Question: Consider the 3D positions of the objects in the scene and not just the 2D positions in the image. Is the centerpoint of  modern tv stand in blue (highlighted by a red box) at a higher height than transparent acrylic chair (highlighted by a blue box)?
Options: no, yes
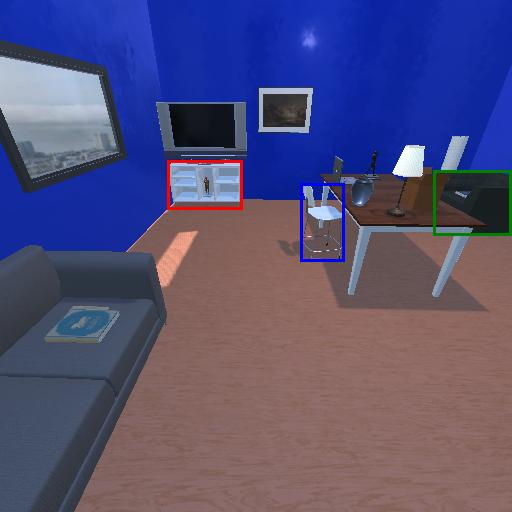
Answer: no